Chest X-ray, PA view. Patient: 37 years old, sex F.
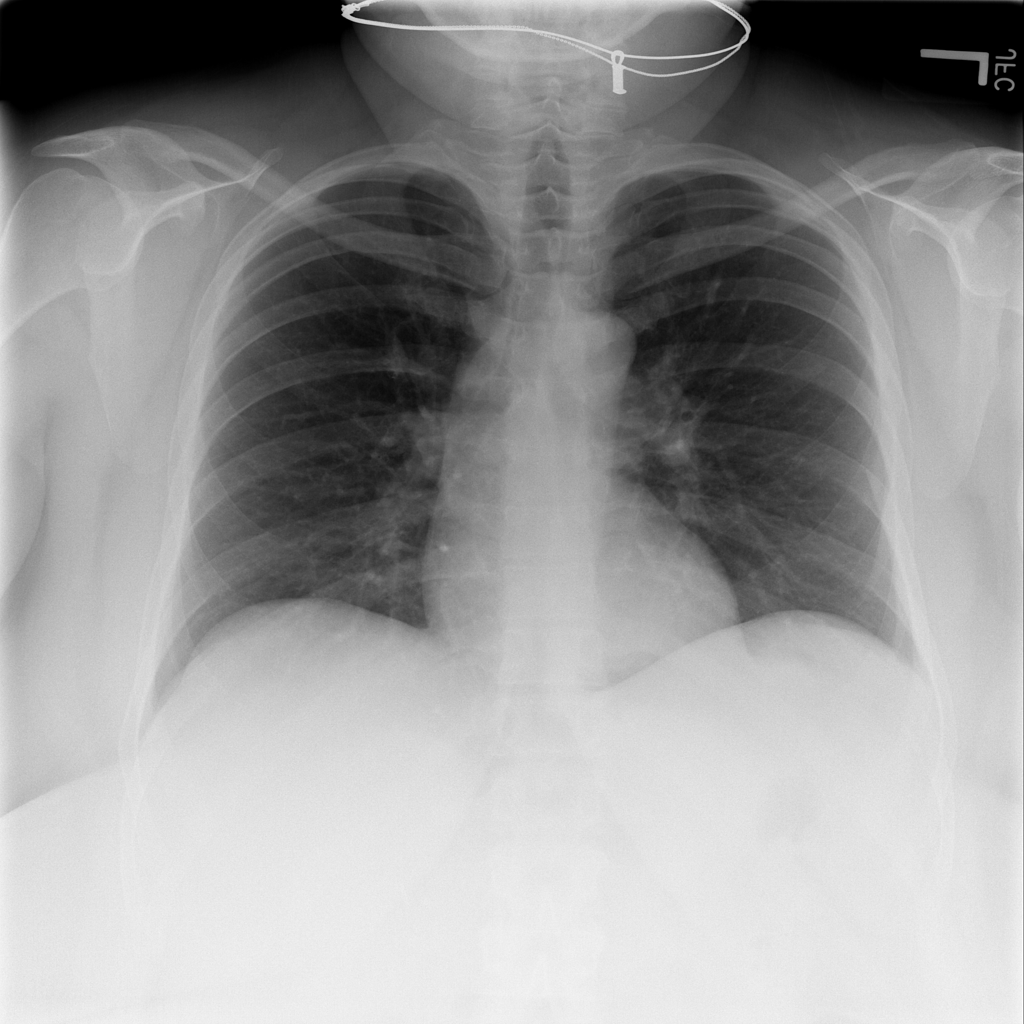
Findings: No Finding